Question: I have 2 tables. One is main table and other one is login table. I may have 10 Records in Main table and 6 Records in login table. Each login id has to be assingned equally to main table. Can any one please give me the best solution to update the login information.
Example
'''
Create table ##t1
(id int identity,
name varchar(5),
loginid varchar(10)
divno char(3))
create table ##l1
(
id int identity,
name varchar(10),divno char(3))
insert into ##t1 values
('Jin',null,'001')
insert into ##t1 values
('Anu',null,'001')
insert into ##t1 values
('kir',null'002')
insert into ##t1 values
('Asi',null,'003')
insert into ##t1 values
('Nil',null,'002')
insert into ##t1 values
('sup',null,'003')
insert into ##t1 values
('amu',null,'003')
insert into ##t1 values
('mani',null,'003')
insert into ##l1 values
('A','001')
insert into ##l1 values
('B','001')
insert into ##l1 values
('C','002')
insert into ##l1 values
('D','002')
insert into ##l1 values
('E','002')
insert into ##l1 values
('F','003')
'''
Data Example
'''
Main table
id name loginid divno
----------- ----- ----------
1 Jin NULL 001
2 Anu NULL 001
3 kir NULL 002
4 Asi NULL 003
5 Nil NULL 002
6 sup NULL 003
7 amu NULL 003
8 mani NULL 003
Login Table
id name divno
----------- -------------
1 A 001
2 B 001
3 C 002
4 D 002
5 E 002
6 F 003
'''
desired output

How can we do this without looping?
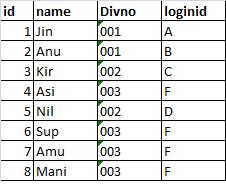
Answer: '''
update ##t1
set loginid = #l1.name
from
##t1
inner join
(select *, (ROW_NUMBER() Over (order by id) -1)% (select COUNT(*) from ##l1)+1 as rn from ##t1) v
on ##t1.id = v.id
inner join
##l1
on v.rn = ##l1.id
'''